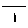
Label: line